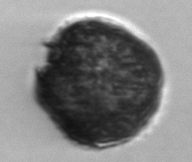
Label: Alexandrium_catenella